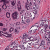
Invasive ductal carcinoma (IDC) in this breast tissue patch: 0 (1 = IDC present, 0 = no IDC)